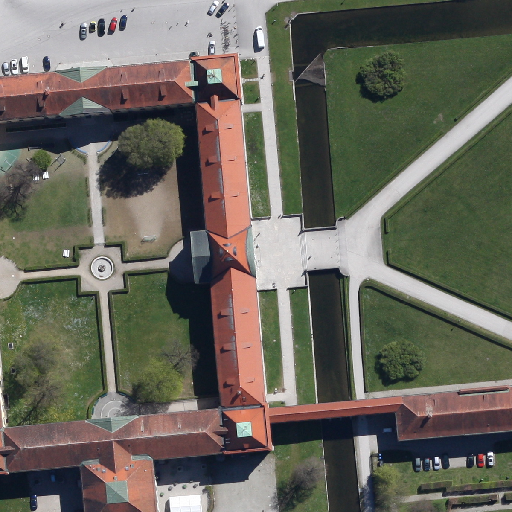
Referring expression: building along the road